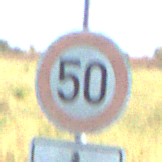
Verkehrszeichen: Geschwindigkeit50
Zusatzzeichen unten: HinweisDurchSinnbild18
Umgebung: Outdoor, Nature
Tageszeit: MorningAfternoon
Wetter: Clear
Licht: Natural
Jahreszeit: Autumn
Kontrast: HighContrast